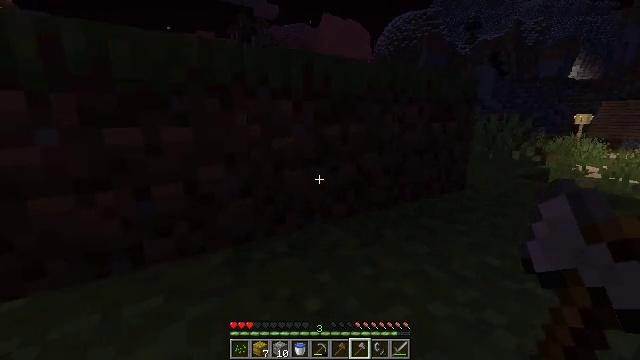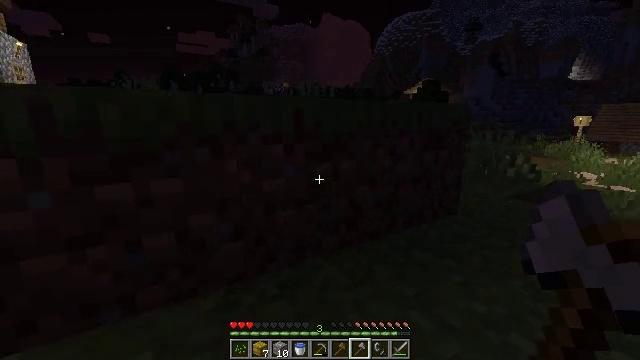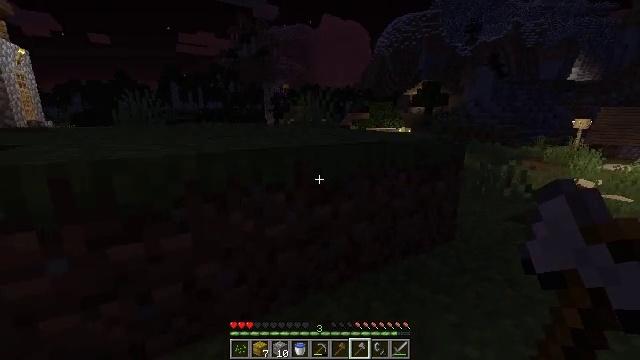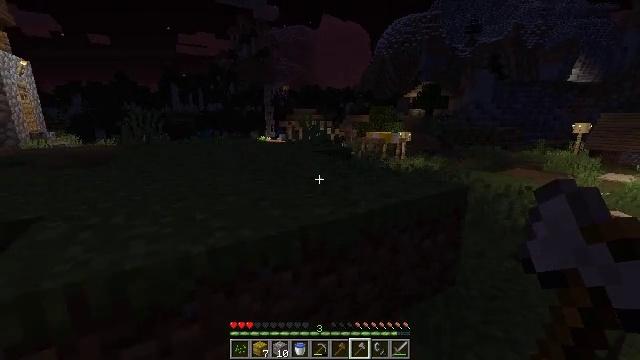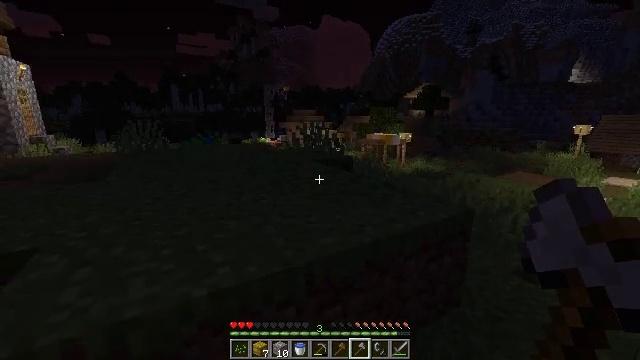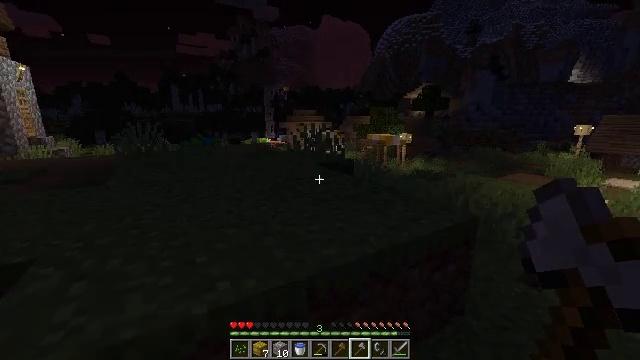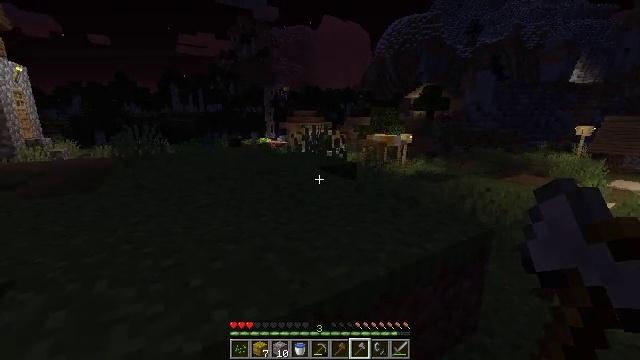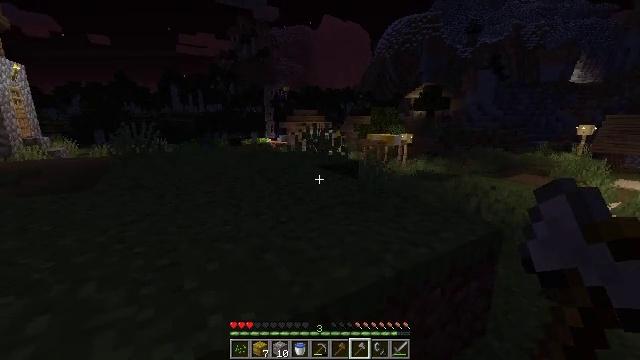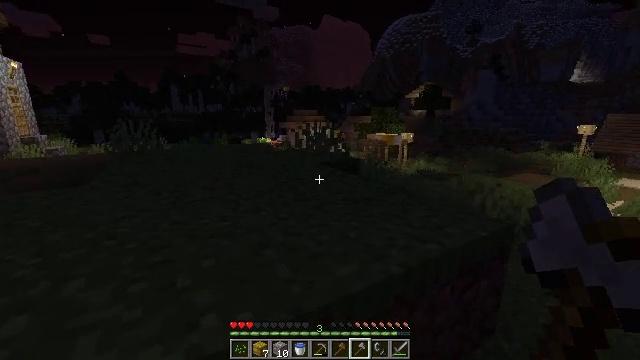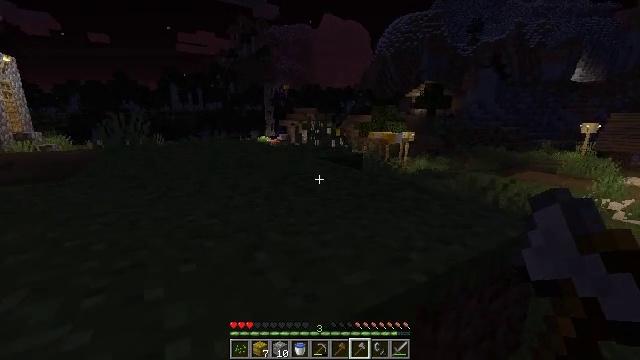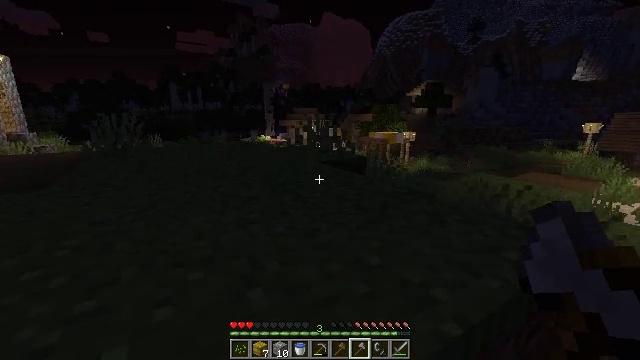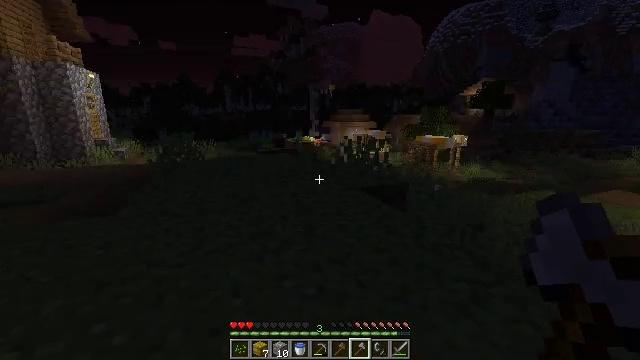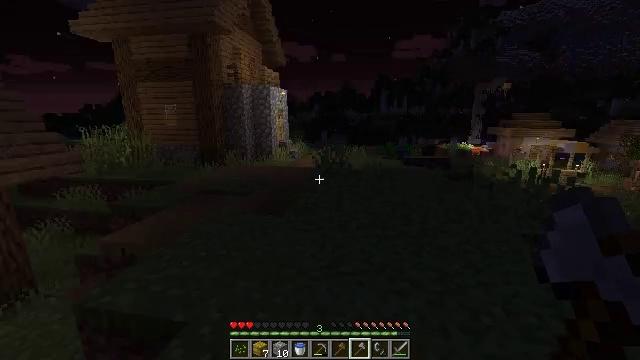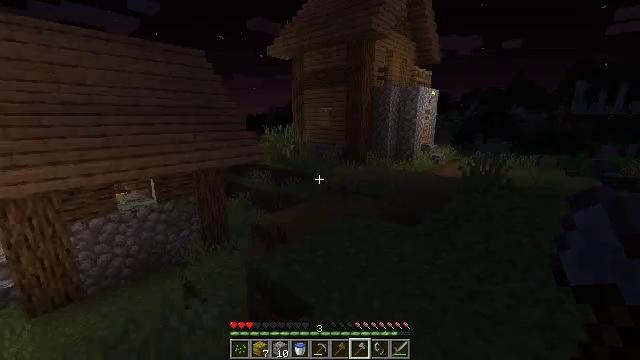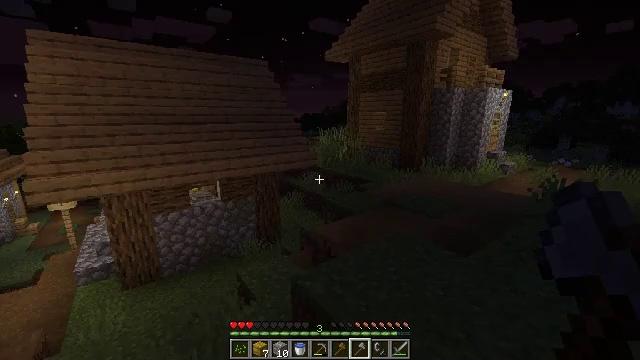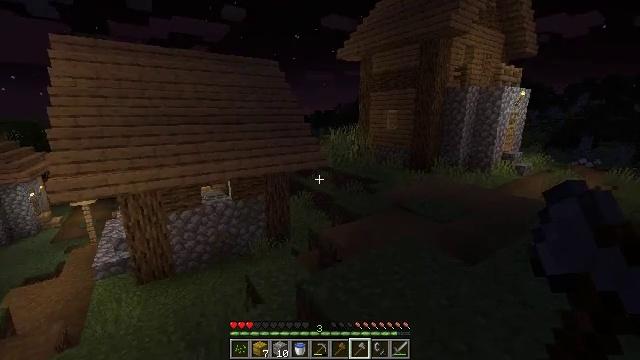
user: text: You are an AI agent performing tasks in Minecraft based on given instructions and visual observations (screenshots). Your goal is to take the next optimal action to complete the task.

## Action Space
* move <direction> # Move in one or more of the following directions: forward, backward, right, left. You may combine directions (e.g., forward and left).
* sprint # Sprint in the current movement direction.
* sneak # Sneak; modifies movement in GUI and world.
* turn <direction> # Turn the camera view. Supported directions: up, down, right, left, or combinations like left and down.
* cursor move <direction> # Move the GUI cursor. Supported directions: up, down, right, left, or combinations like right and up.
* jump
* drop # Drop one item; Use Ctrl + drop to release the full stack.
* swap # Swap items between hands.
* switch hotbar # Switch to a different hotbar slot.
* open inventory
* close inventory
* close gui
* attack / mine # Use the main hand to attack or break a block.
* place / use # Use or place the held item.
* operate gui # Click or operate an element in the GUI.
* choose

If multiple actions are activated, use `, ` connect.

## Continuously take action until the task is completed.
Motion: motion action
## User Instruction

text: Break the yellow bed.
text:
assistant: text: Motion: move forward, jump
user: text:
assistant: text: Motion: move forward, jump
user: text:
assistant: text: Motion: move forward, jump
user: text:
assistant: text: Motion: move forward, jump
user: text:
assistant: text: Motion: move forward, jump
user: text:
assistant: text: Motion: move forward, jump
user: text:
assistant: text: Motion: move forward, jump
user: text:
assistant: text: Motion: move forward, jump
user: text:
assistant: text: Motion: move forward, jump
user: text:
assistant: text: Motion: move forward, jump
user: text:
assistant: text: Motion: move forward, turn left, jump
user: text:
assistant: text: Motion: move forward, turn left, jump
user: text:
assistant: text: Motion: move forward and move right, turn left, jump
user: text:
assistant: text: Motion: move forward and move right, turn left, jump
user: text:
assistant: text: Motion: move forward and move right, turn left, jump
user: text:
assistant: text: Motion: move forward and move right, turn left
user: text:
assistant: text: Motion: move forward and move right, turn left
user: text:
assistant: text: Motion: move forward and move right, turn left
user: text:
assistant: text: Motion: move forward and move right, turn left
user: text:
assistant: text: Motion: move forward and move right, turn left
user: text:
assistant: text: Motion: move forward and move right
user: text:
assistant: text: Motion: move forward and move right
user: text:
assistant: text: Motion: move right, turn right and down
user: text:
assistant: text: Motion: move right, turn right and down
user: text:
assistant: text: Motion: move right
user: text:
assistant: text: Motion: move right
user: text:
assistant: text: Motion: move right
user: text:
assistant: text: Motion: move forward and move right
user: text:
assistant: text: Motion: move forward and move right
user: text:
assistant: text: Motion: move forward and move right, turn left and down